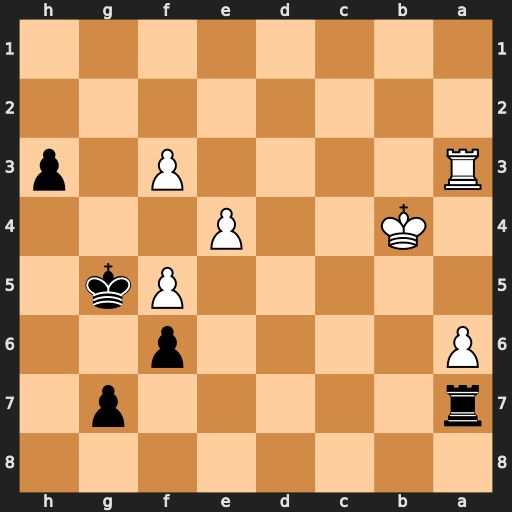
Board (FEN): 8/r5p1/P4p2/5Pk1/1K2P3/R4P1p/8/8
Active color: b
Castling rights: -
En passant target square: -
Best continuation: h2 Ra1 Rxa6 Rxa6 h1=Q